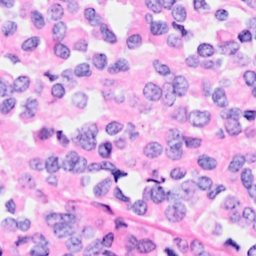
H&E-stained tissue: Breast